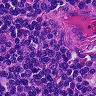
Metastatic tissue present: no